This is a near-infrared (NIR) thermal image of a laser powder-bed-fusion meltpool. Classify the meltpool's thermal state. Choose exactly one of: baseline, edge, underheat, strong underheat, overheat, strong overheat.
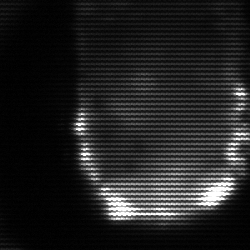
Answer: baseline